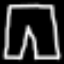
Label: pants